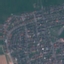
Land use / land cover class: Residential